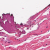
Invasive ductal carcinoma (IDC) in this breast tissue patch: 0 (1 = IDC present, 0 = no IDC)